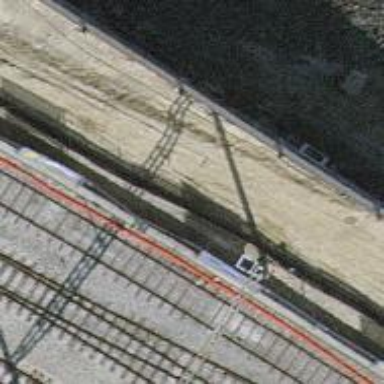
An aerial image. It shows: Railway stop with public transport stop position.